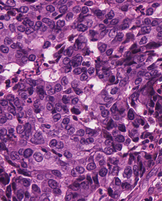
Tumor epithelial tissue: yes
Tumor-associated stroma tissue: no
Normal tissue: no